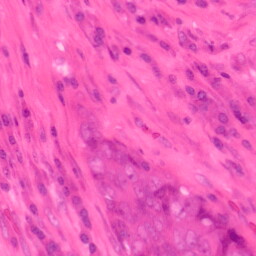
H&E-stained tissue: Colon